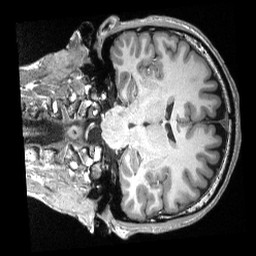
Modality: T1w
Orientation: coronal
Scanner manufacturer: siemens
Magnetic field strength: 3 T
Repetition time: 2.3 s
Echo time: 0.00308 s